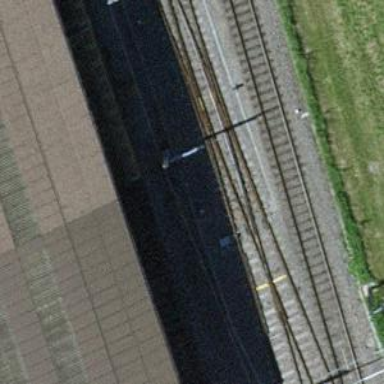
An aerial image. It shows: Railway switch.